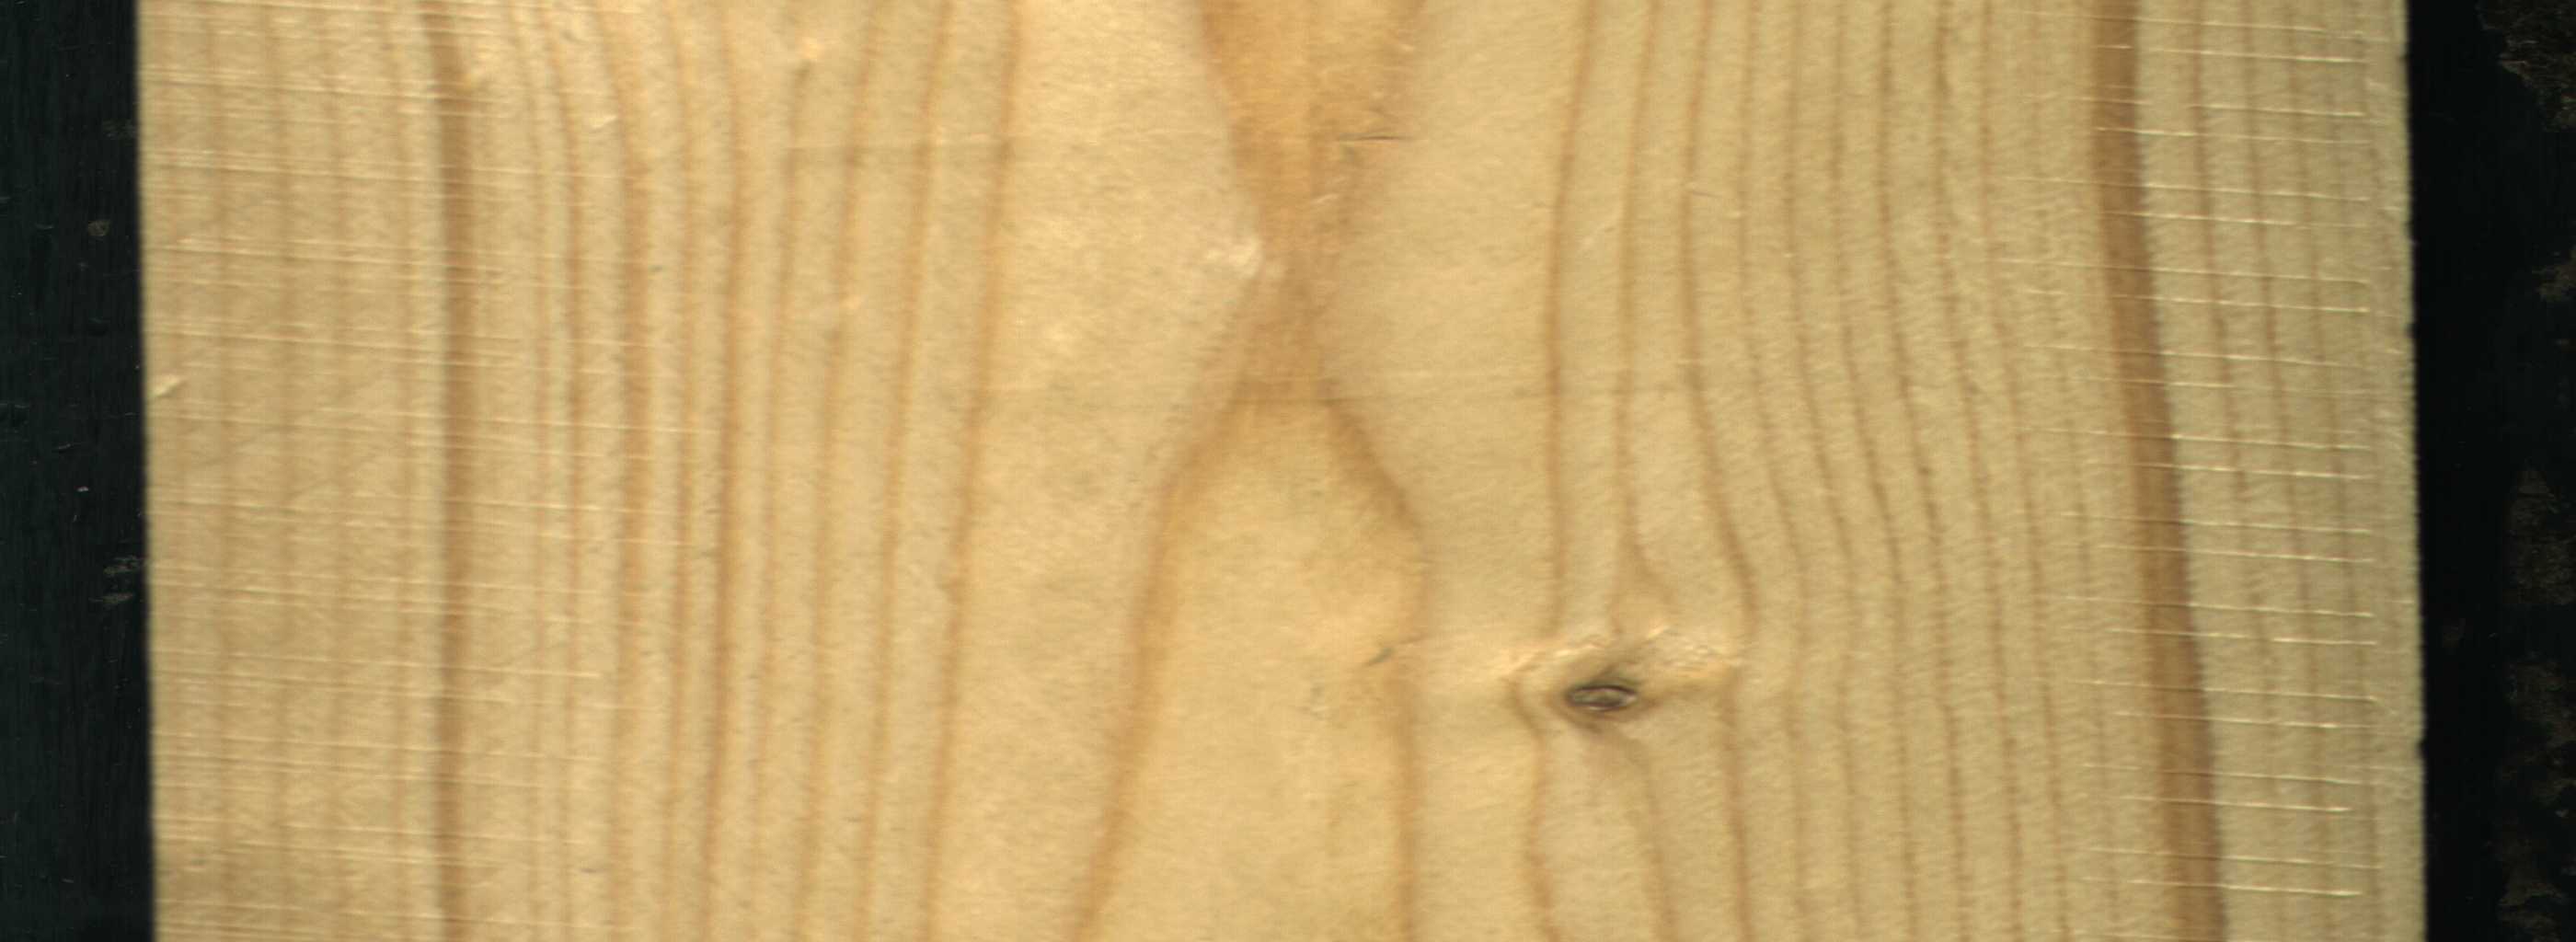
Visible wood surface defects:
Quartzity
Quartzity
Live_Knot